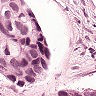
Metastatic tissue present: yes